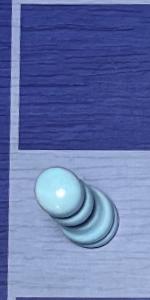
Label: Pawn_White